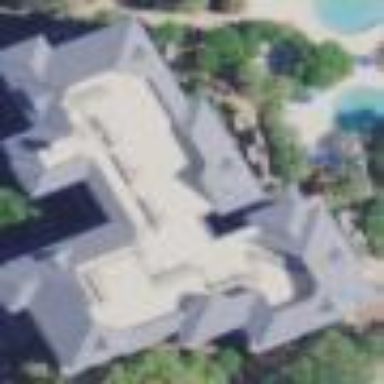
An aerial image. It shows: Hotel building.